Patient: sex M, age 48
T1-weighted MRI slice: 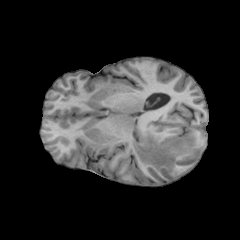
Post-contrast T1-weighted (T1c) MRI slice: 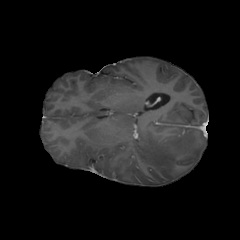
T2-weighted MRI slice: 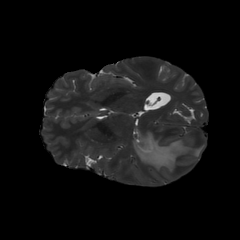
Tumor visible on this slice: yes
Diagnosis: Glioblastoma, IDH-wildtype
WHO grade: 4